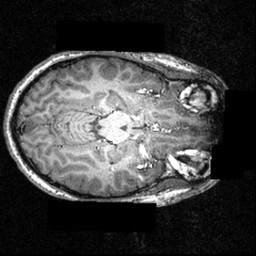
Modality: T1w
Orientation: axial
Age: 16
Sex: male
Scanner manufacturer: siemens
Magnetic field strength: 3.951 T
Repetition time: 1.5 s
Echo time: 0.00335 s